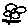
Label: flower